RGB frame:
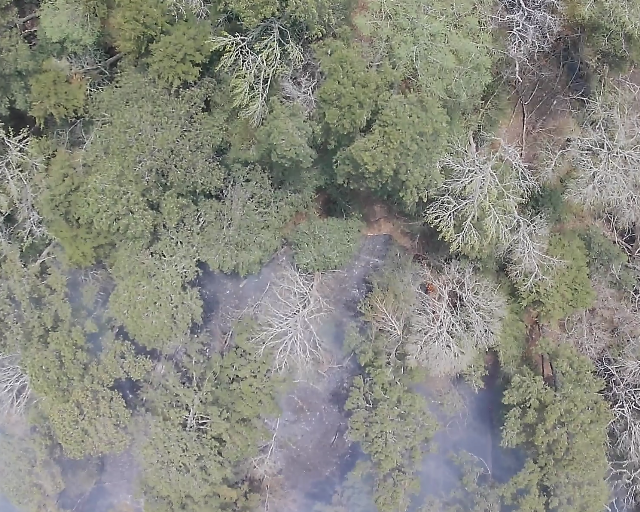
Thermal frame:
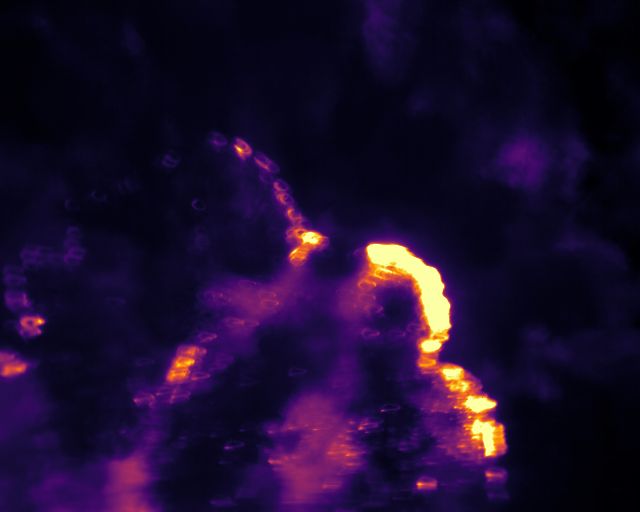
Captured: 2026-02-26 03:40:44
Pixels at or above 80 °C: 6405 (fraction of frame: 0.01955)